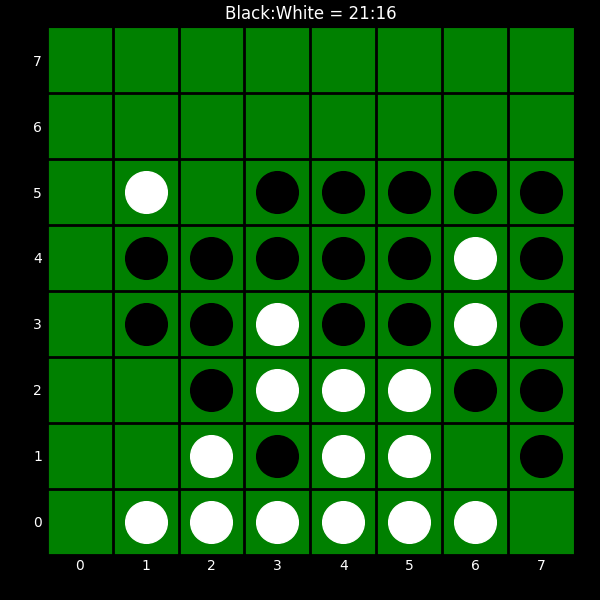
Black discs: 21
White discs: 16